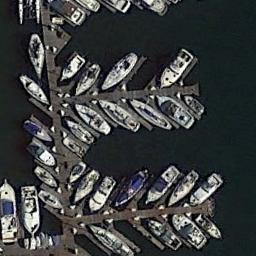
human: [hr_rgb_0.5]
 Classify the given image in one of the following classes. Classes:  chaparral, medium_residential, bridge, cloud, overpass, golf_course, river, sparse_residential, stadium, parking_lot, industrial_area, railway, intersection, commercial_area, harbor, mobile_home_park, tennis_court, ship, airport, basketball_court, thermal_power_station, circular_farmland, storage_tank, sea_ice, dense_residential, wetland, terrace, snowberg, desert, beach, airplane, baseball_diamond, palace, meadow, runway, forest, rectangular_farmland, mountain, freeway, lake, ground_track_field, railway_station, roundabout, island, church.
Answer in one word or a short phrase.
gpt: harbor